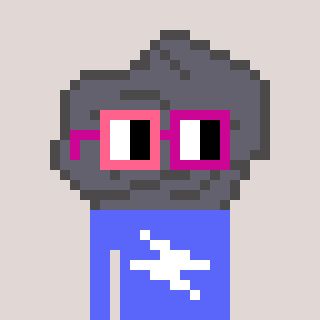
a pixel art character with square pink and red glasses, a rock-shaped head and a purple-colored body on a warm background